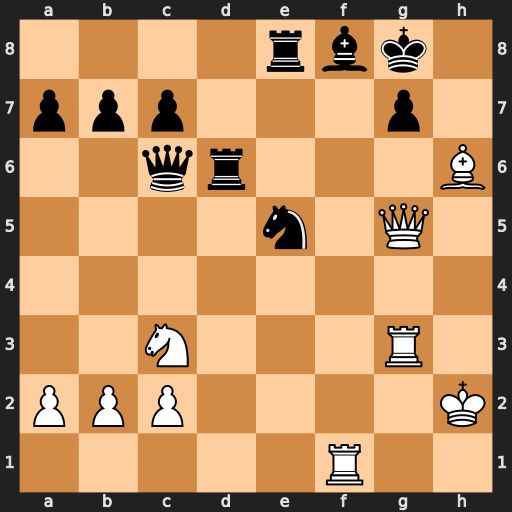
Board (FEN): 4rbk1/ppp3p1/2qr3B/4n1Q1/8/2N3R1/PPP4K/5R2
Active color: w
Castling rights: -
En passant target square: -
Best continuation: Rxf8+ Rxf8 Qxg7#